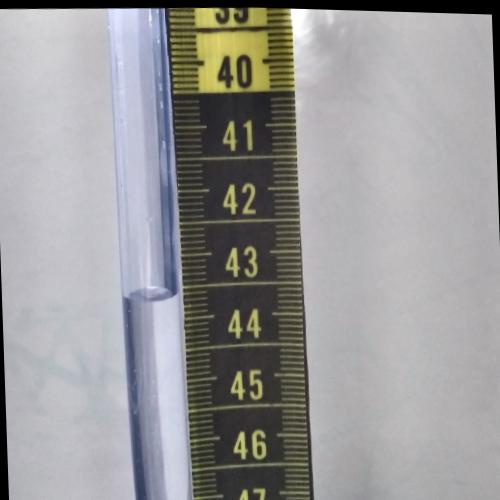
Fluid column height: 43.6 cm